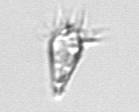
Label: Paratontonia_gracillima